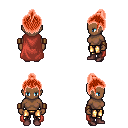
a pixel art fantasy rpg character, female body template, human, dark skin, maroon cape, gold greaves, red short topknot hairstyle, leather bracers, maroon shoes, four views (front, back, left, right), 2x2 character sprite sheet, small pixel art, hard edges, no anti-aliasing